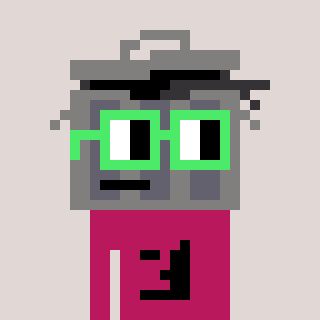
a pixel art character with square light green glasses, a trashcan-shaped head and a darkpink-colored body on a warm background